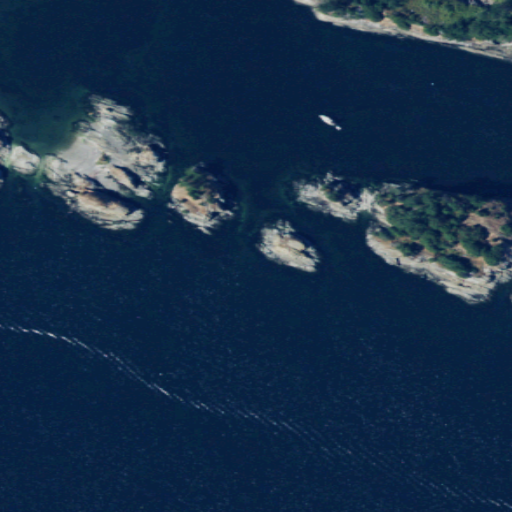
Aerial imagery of island in Washington named Cluster Islands containing open water, herbaceous wetlands, barren land, evergreen forest, and grassland